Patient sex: M
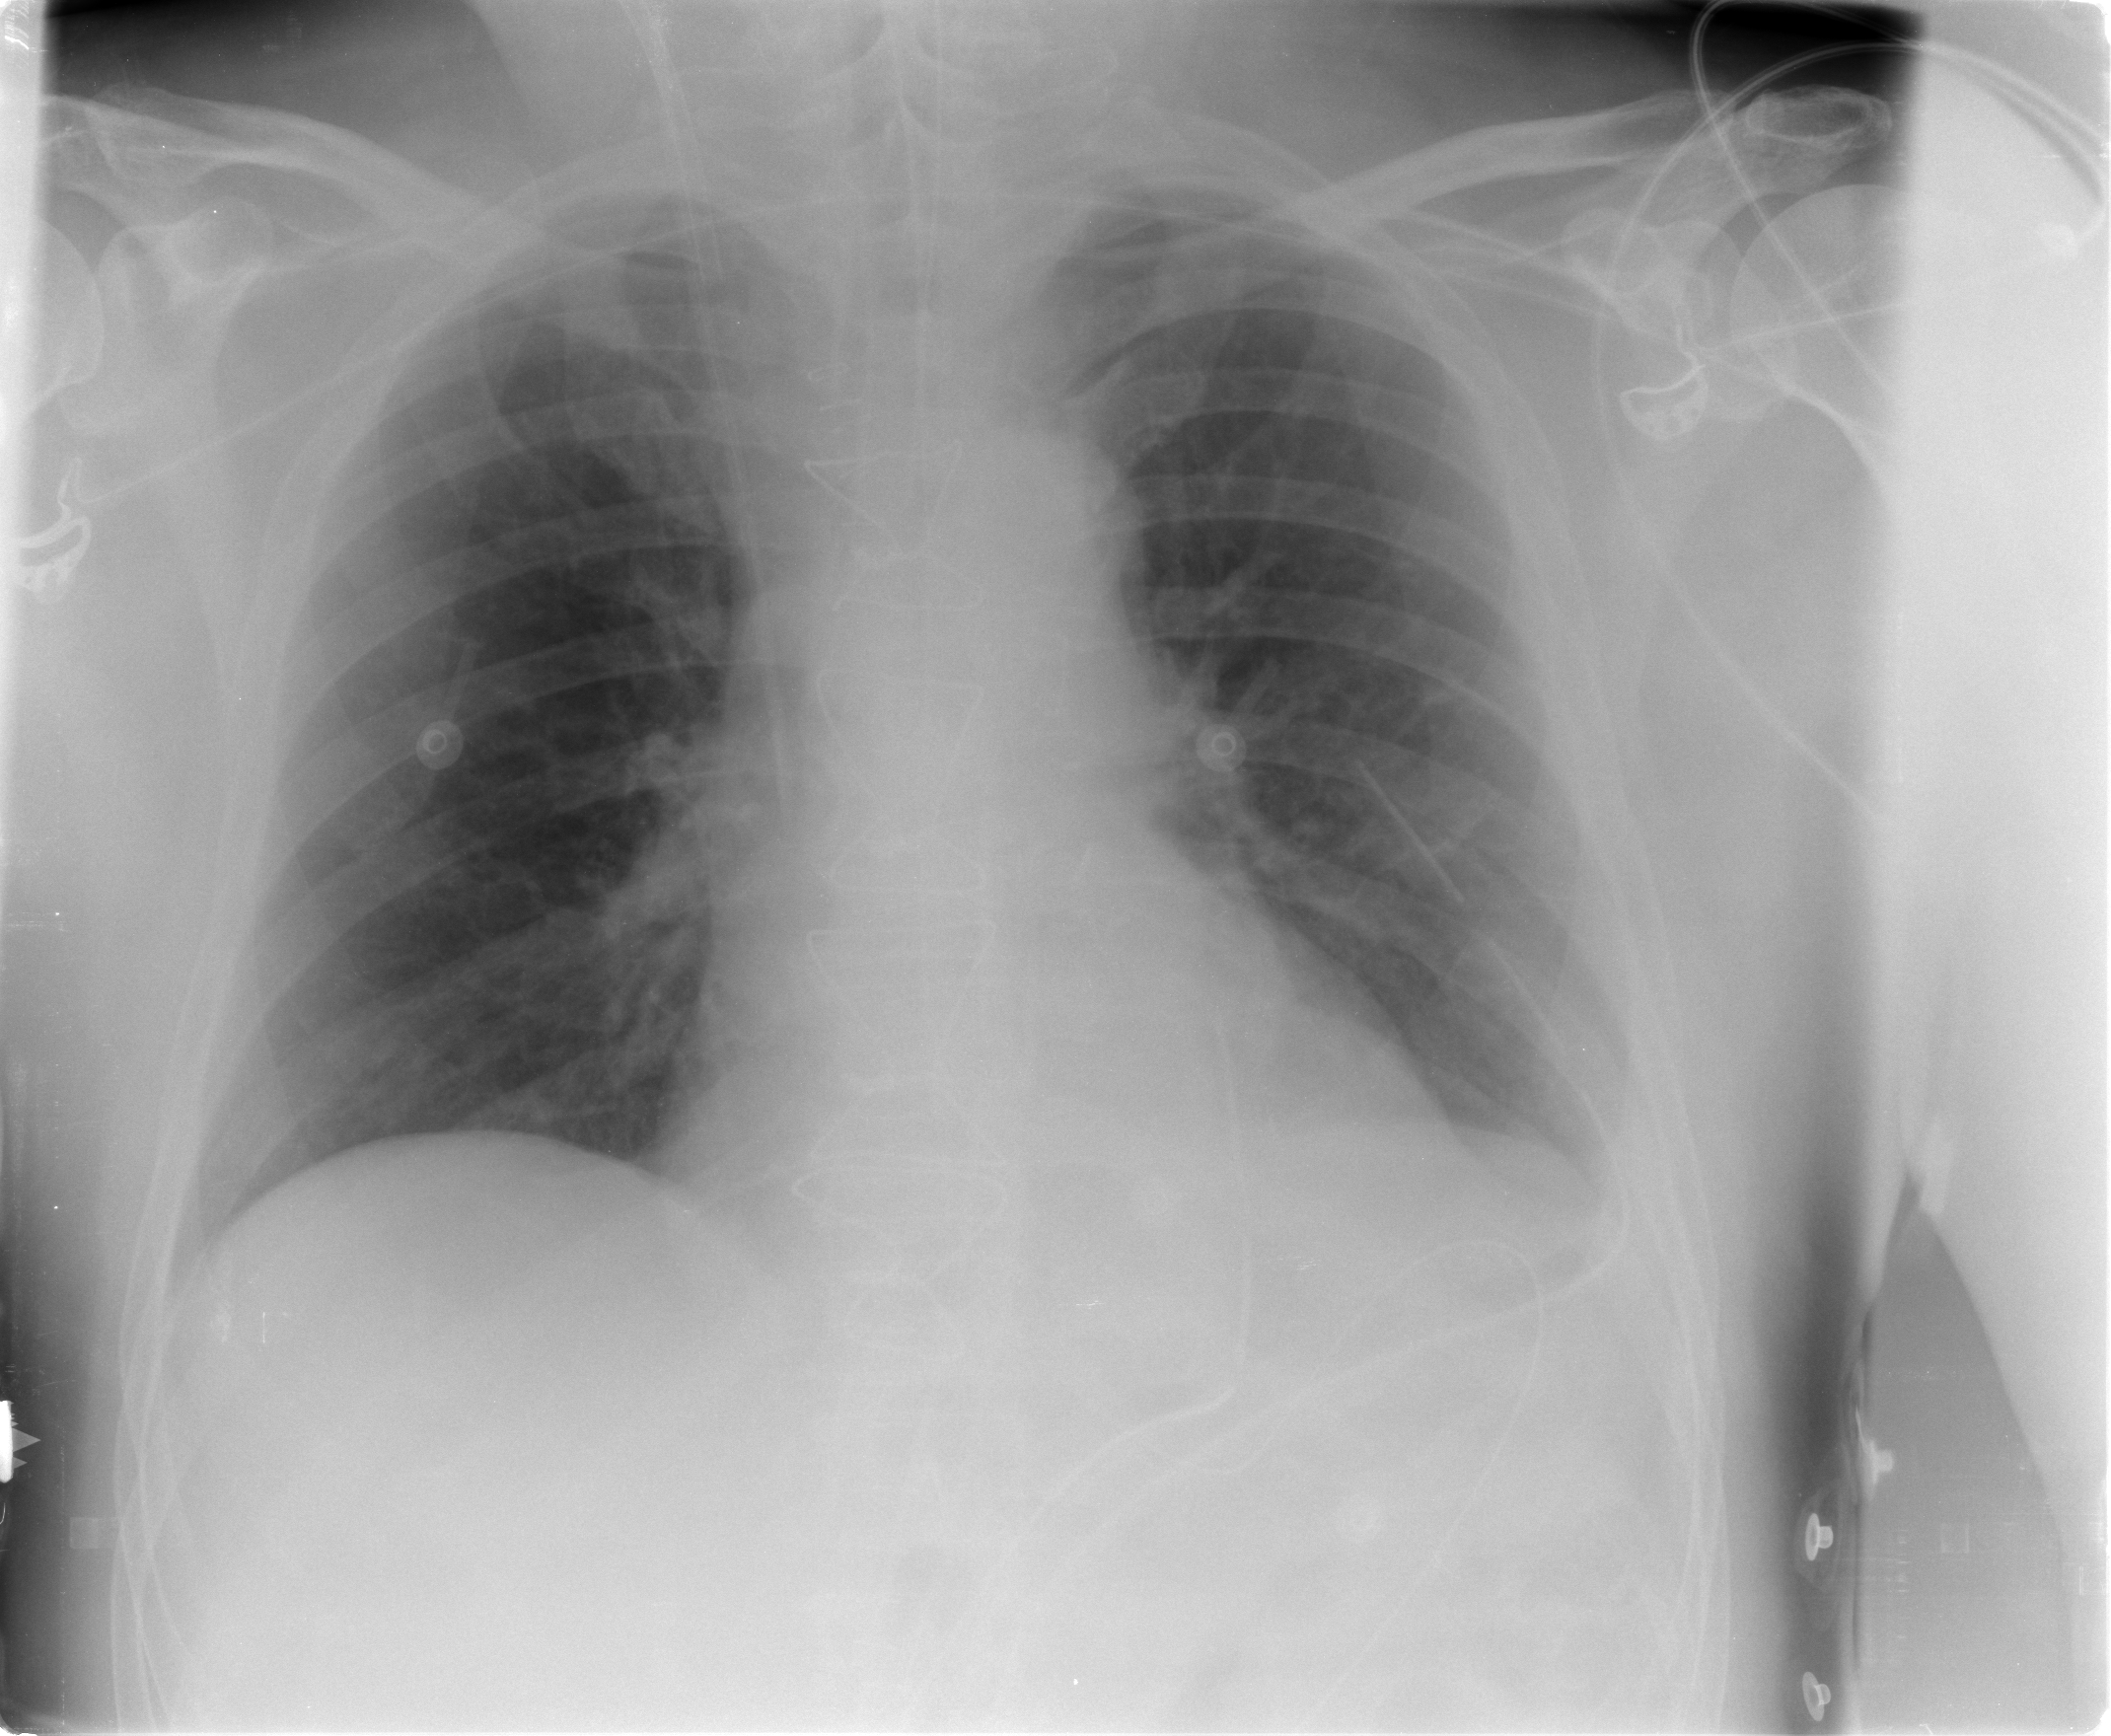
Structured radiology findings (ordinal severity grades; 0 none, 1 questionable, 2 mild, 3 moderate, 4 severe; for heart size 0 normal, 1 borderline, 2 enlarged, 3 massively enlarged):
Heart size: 0
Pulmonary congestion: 0
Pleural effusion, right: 0
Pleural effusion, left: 2
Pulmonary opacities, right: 0
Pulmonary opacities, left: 0
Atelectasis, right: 0
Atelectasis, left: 2